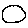
Label: circle